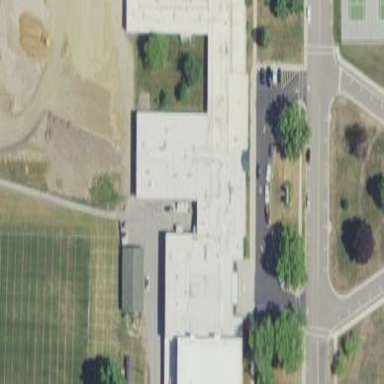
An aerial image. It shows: Building.